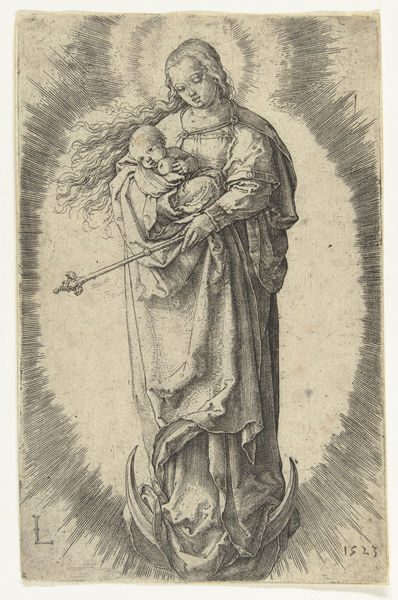
Titel: Madonna op de maansikkel
Künstler: Lucas van Leyden
Standort: Amsterdam
Institution: Rijksmuseum
Schlagwörter: hand, licht, zeichnung, arm, falten, signatur, wind, haare, kind, mutter, locken, apfel, stab, mond, strahlen, schweben, mondsichel, stich, christus, jesus, maria, madonna, zepter, gottesmutter, glorie, strahlenkranz, mondsichelmadonna, l, 1523